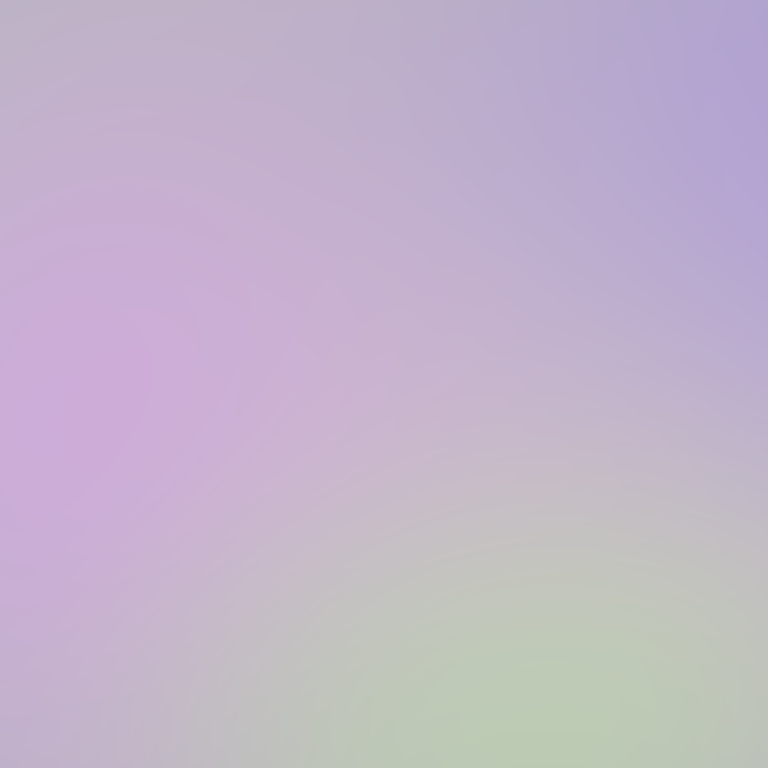
Abstract light effect, smooth gradient from soft lavender to gentle mint, serene atmosphere, diffuse glow, no room, no furniture, no objects.